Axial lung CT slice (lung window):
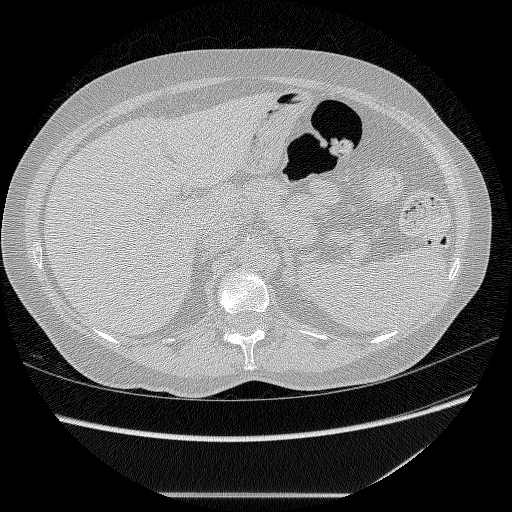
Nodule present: no